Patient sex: F
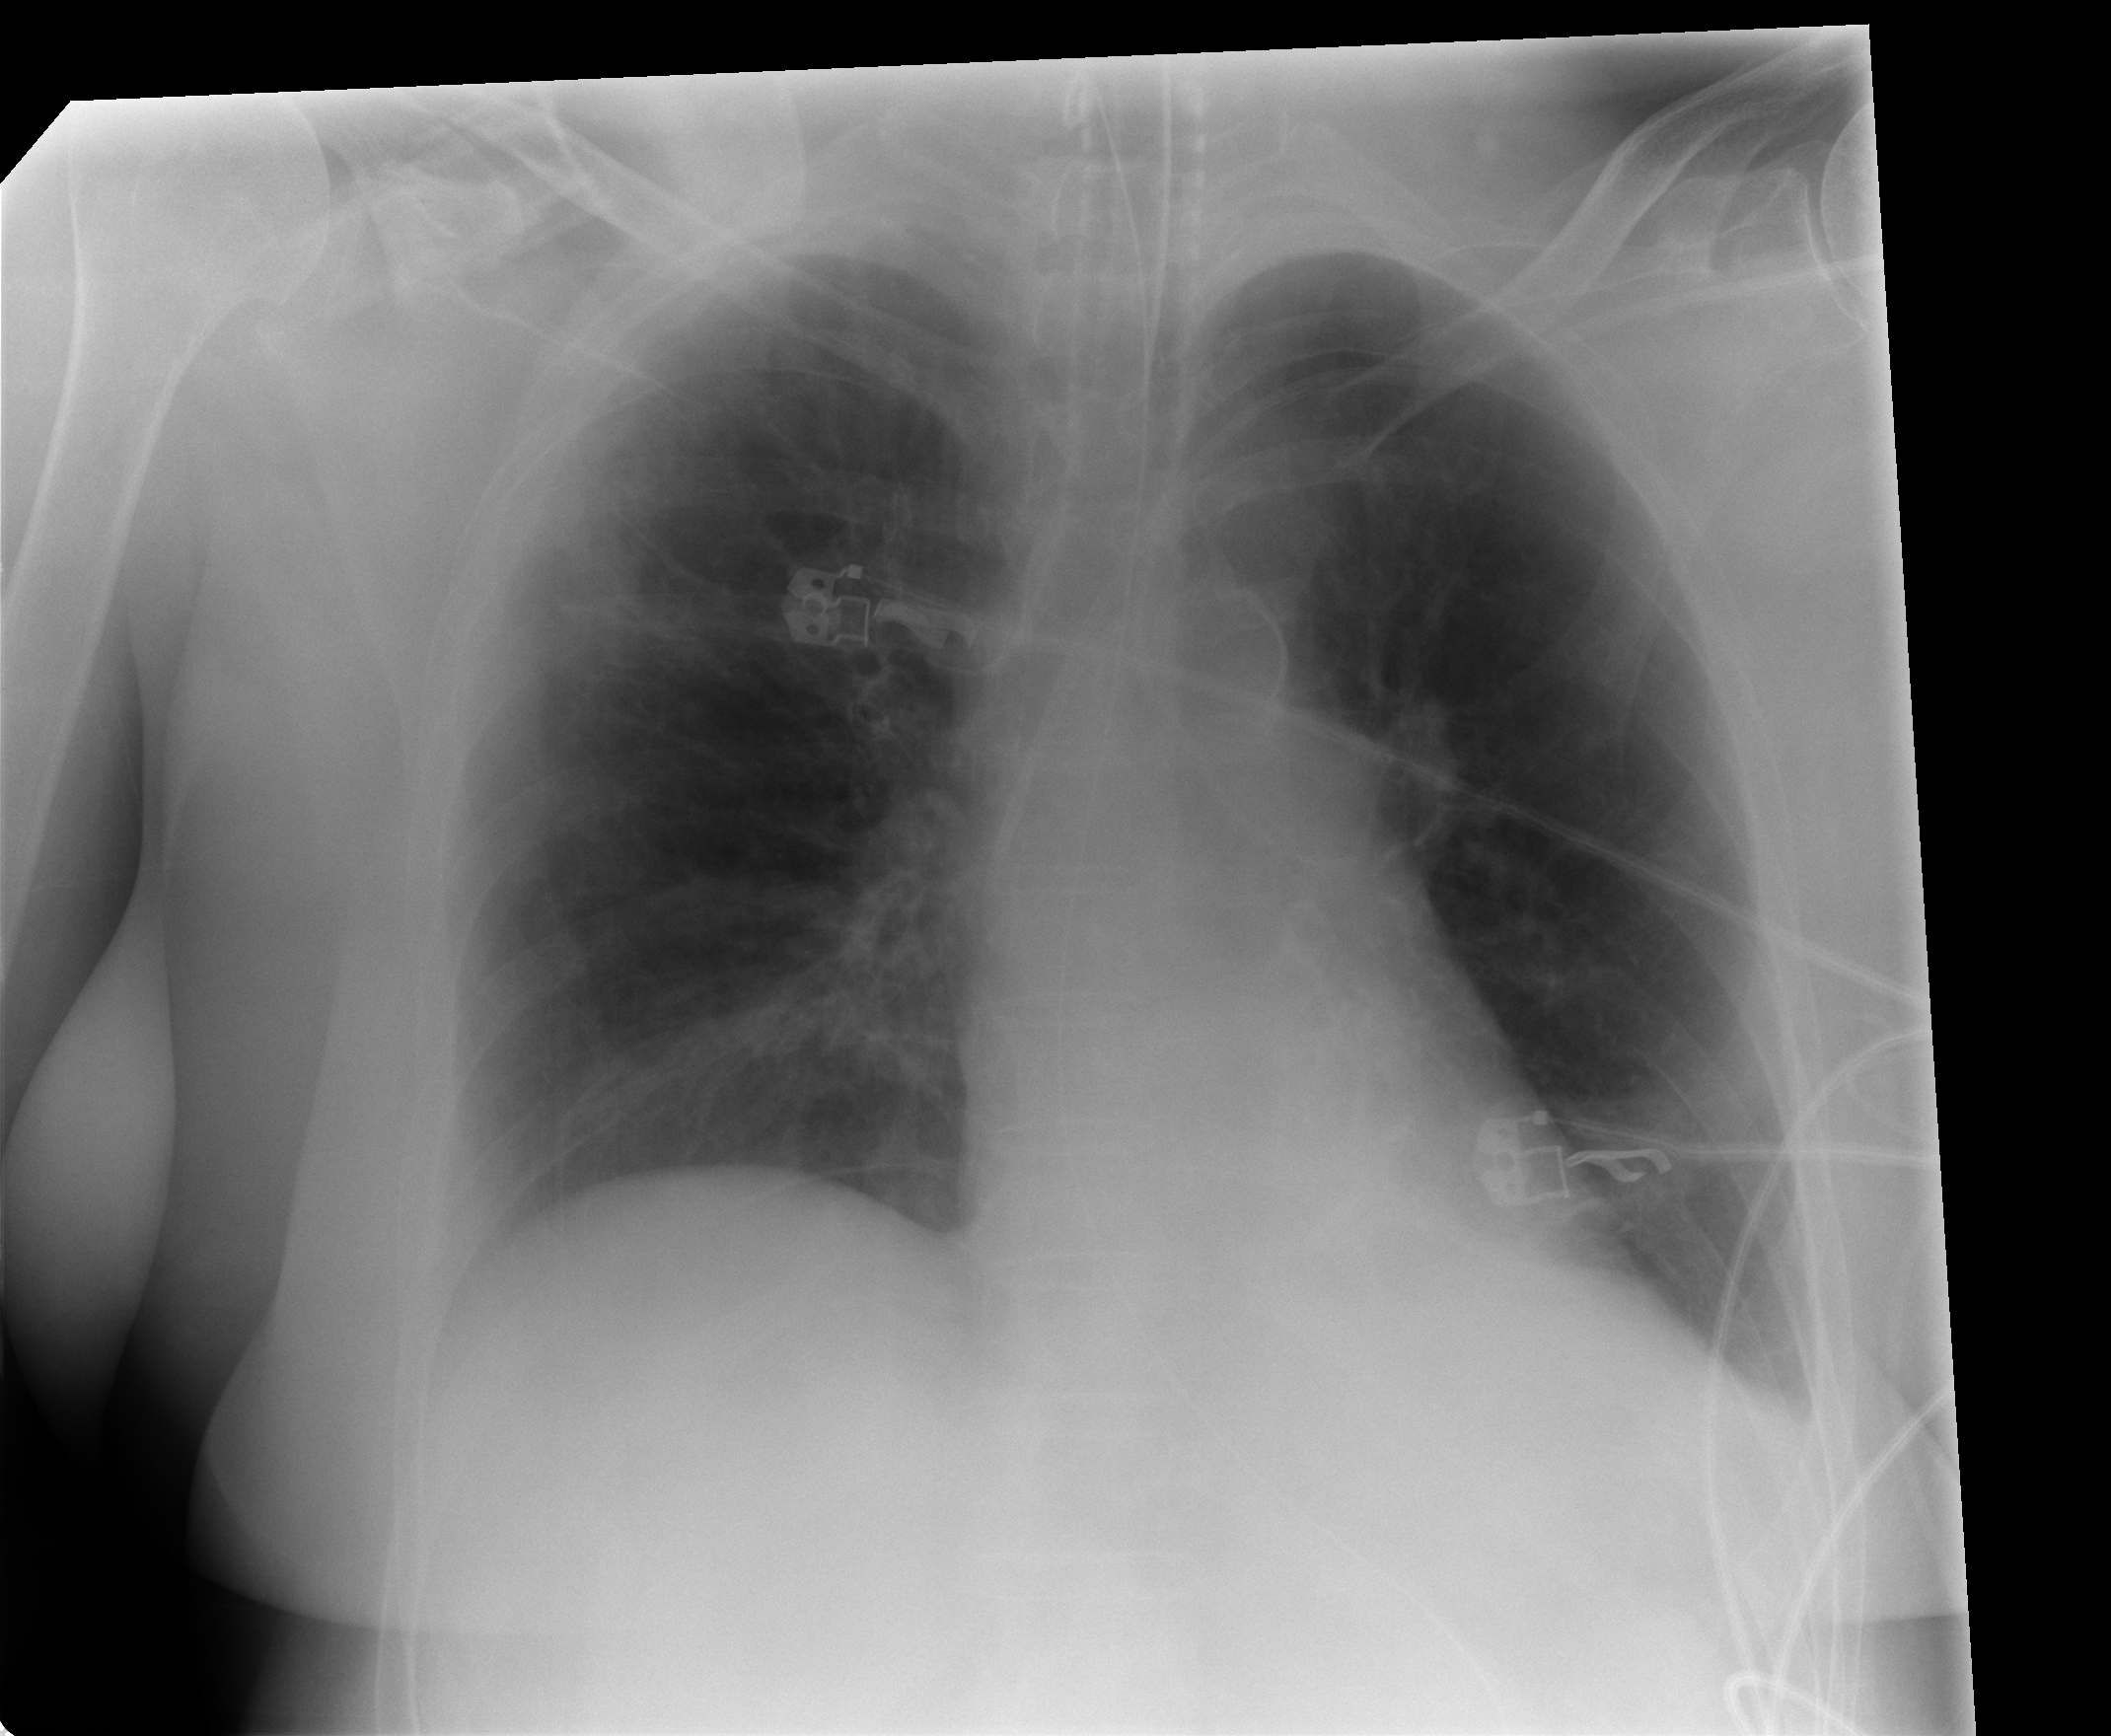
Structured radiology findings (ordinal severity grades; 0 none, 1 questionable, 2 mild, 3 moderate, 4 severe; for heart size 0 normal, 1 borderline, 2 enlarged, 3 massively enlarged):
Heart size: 0
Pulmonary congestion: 0
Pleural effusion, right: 0
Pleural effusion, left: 0
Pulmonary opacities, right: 0
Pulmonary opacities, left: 0
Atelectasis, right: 1
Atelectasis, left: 1